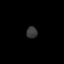
Tissue: lung
Cell type: Epithelial cells
Senescence score: 0.1926
Nuclear area (px): 124
Mean DAPI intensity: 56.831